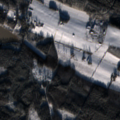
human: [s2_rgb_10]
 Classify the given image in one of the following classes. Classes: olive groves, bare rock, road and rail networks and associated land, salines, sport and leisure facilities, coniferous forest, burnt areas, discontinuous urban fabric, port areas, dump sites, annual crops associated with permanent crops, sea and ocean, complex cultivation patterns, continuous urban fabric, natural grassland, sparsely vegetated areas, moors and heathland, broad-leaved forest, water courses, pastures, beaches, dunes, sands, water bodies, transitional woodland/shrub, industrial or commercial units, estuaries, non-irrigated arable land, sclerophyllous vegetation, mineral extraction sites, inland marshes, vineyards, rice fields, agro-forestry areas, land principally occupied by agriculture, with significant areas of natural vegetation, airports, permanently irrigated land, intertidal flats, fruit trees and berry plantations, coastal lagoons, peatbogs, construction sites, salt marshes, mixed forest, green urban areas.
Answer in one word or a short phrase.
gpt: non-irrigated arable land, coniferous forest, mixed forest